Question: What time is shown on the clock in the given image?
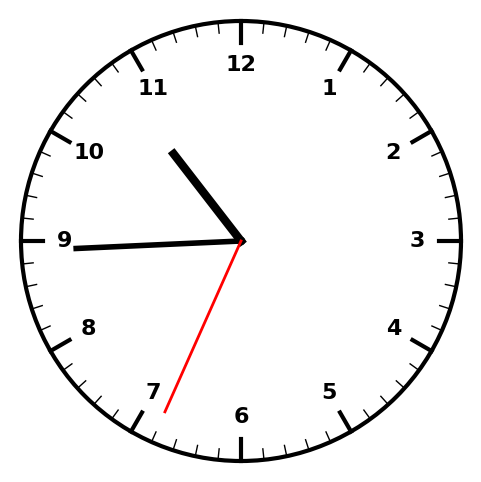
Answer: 10:44:34